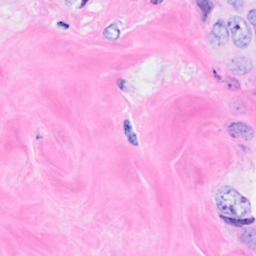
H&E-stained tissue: Breast